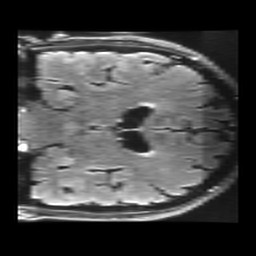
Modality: FLAIR
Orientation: coronal
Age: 68
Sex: male
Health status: healthy
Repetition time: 12 s
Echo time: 0.09782 s